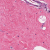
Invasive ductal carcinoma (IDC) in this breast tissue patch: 0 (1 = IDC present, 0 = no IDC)